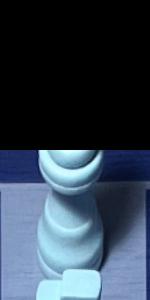
Label: Queen_White